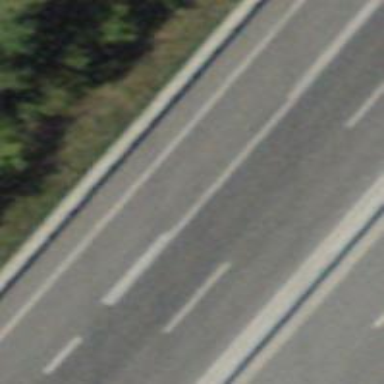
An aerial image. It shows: View of motorway.